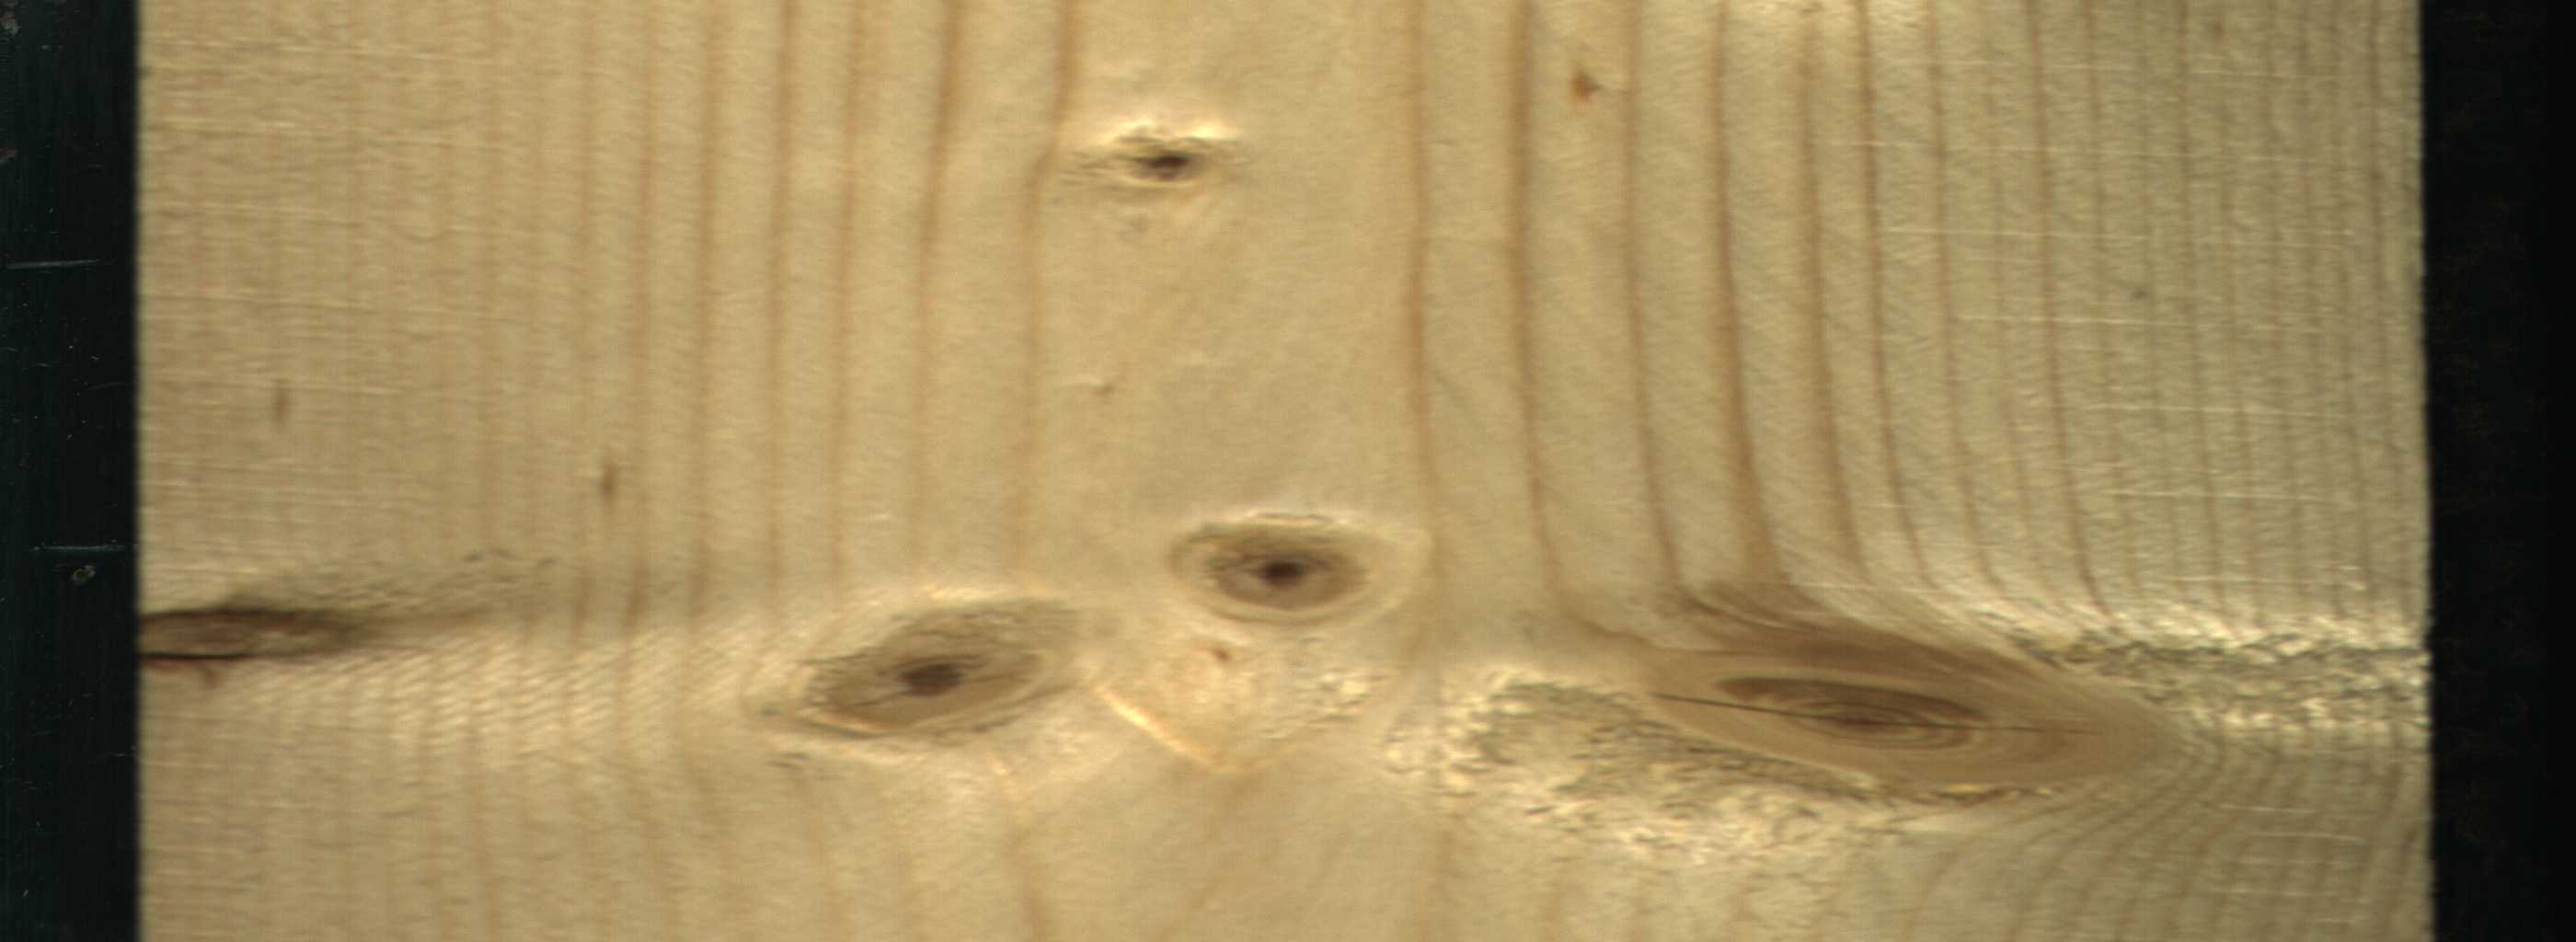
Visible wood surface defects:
knot_with_crack
Dead_Knot
Live_Knot
Live_Knot
Live_Knot